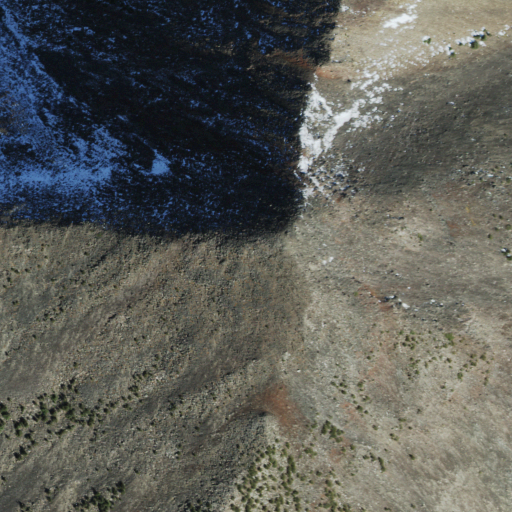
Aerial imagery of mountain in Arizona named Agassiz Peak containing evergreen forest and shrub